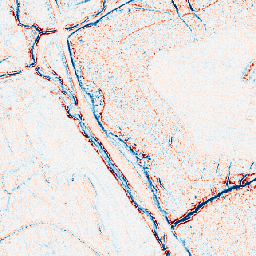
Category: edge_preserving
Decomposition family: anisotropic_diffusion
Decomposition parameters: iterations: 5
kappa: 100
gamma: 0.15
Upsampling method: area
Upsampling parameters: scale: 4
Upsampling scale: 4